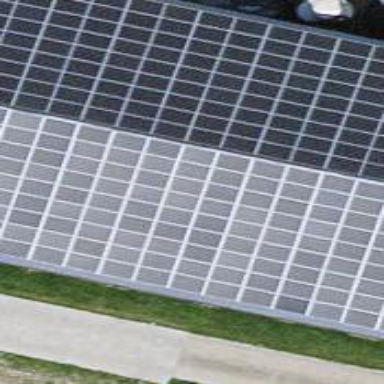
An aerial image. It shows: Solar power generator with photovoltaic panels.